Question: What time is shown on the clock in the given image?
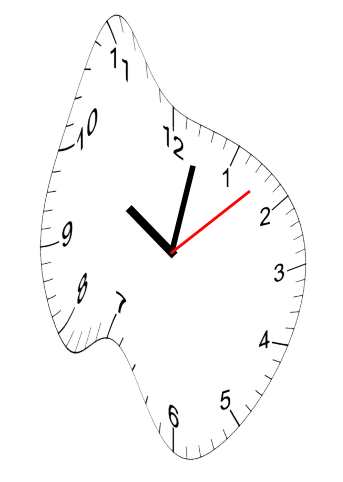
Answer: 10:02:08